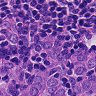
Metastatic tissue present: yes